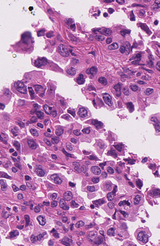
Tumor epithelial tissue: yes
Tumor-associated stroma tissue: no
Normal tissue: no